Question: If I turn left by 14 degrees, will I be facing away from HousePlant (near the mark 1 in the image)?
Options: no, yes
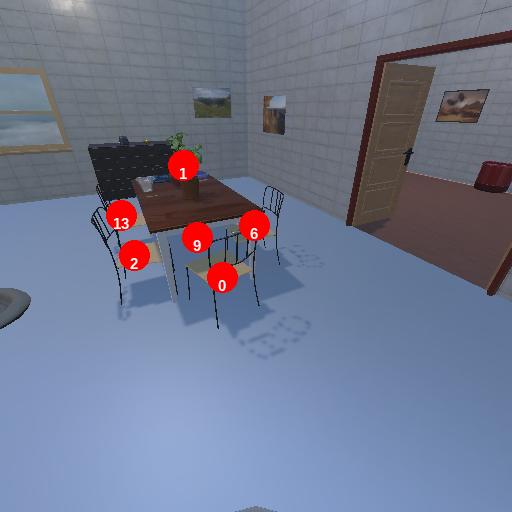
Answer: no